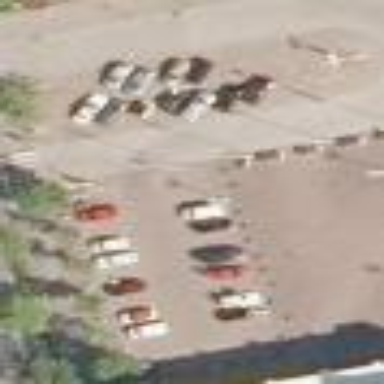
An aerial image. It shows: Parking area with surface.